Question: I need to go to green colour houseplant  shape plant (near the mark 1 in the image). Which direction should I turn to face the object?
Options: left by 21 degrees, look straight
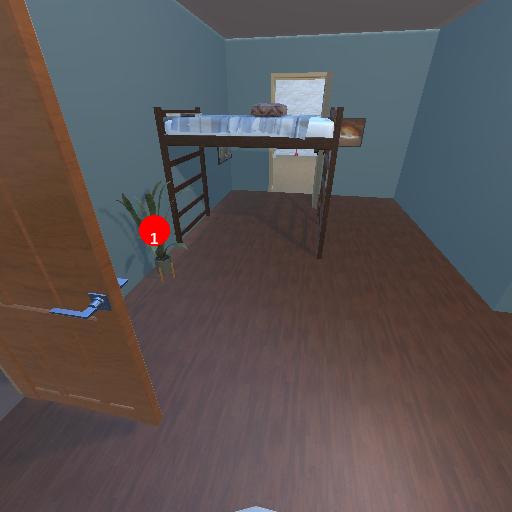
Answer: left by 21 degrees